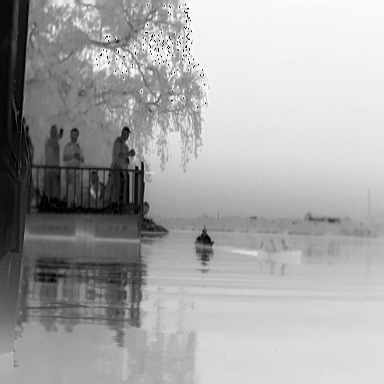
There is a canoe in the infrared image.